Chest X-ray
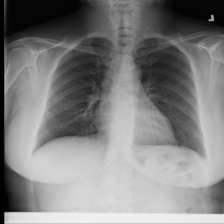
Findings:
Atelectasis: negative
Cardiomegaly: negative
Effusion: negative
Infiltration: negative
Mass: negative
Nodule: negative
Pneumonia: negative
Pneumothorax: negative
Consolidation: negative
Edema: negative
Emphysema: negative
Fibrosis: negative
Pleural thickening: negative
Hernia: negative